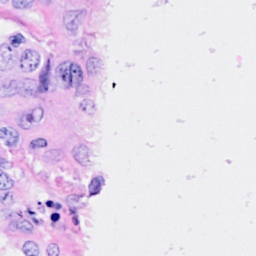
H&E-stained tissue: Breast